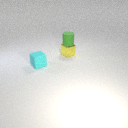
small cyan rubber cube in front of small yellow metal cube